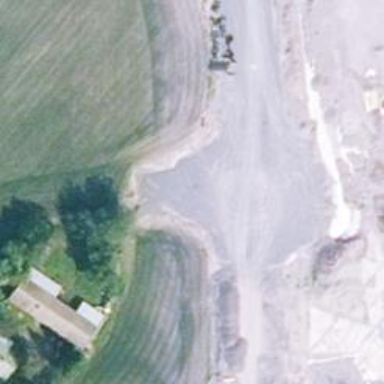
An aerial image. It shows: Tertiary road with asphalt surface leading to roundabout.